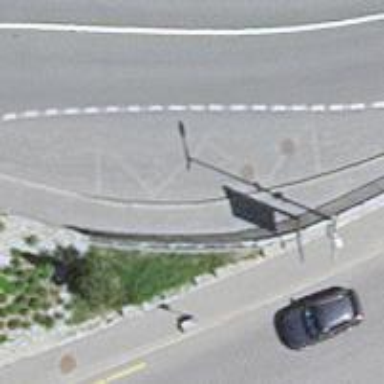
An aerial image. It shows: Bus stop with sheltered platform for public transport.